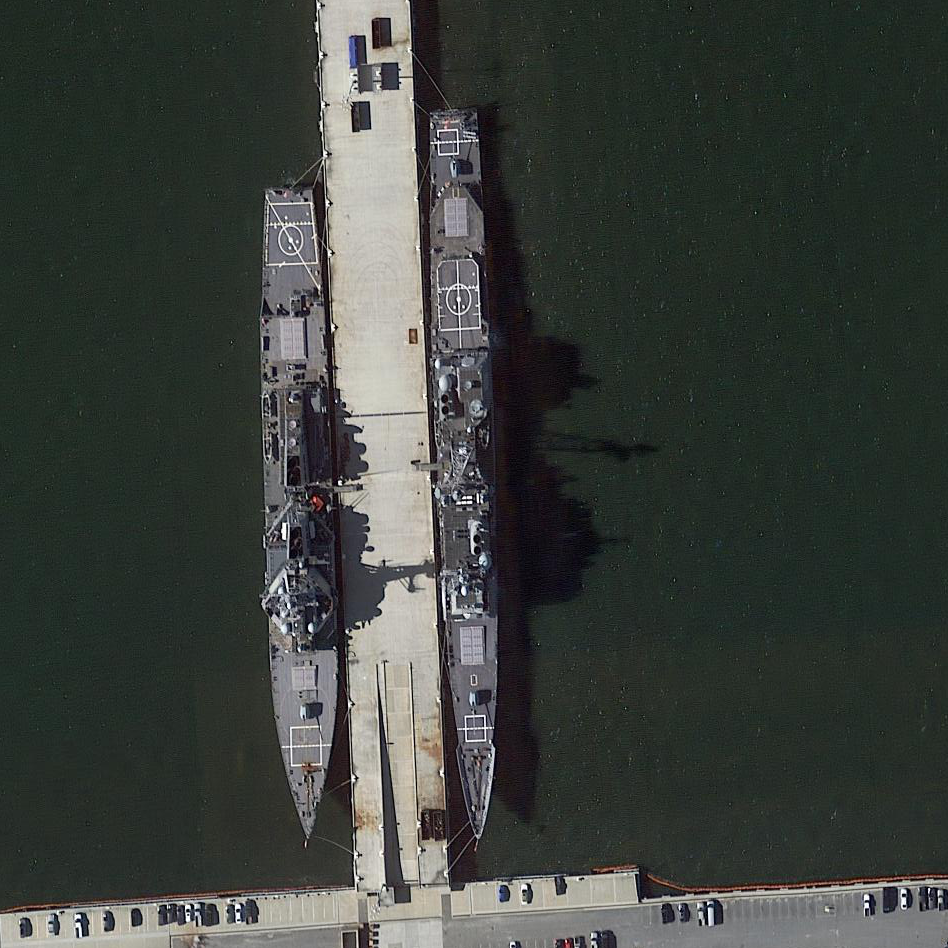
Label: cruiser